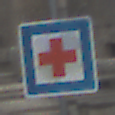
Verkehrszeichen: ErsteHilfe
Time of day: MorningAfternoon
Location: Outdoor (Suburban)
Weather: PartlyCloudy
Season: NotSpecified
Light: Natural